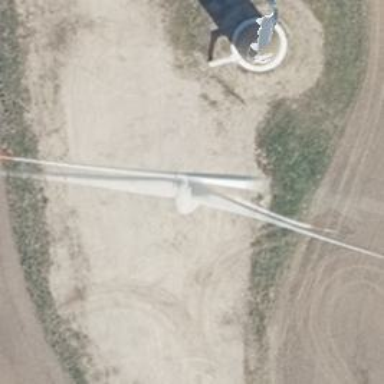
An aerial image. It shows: Wind turbine with horizontal axis used as generator. It is manufactured by Vestas.